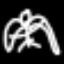
Label: angel